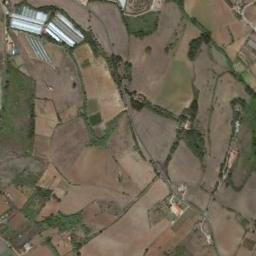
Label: terrace